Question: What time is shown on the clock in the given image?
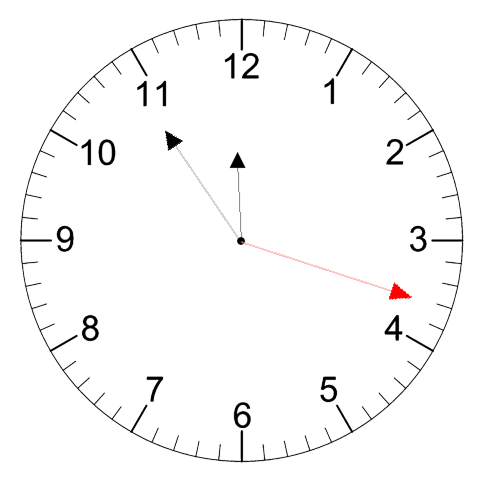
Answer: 11:54:18